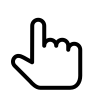
Cursor type: pointer
OS/theme: linux-notwaita
Variant: white